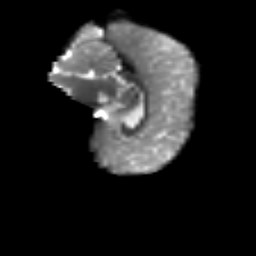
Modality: T2w
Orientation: sagittal
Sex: female
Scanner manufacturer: siemens
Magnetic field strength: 3 T
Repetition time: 5 s
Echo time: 0.071 s